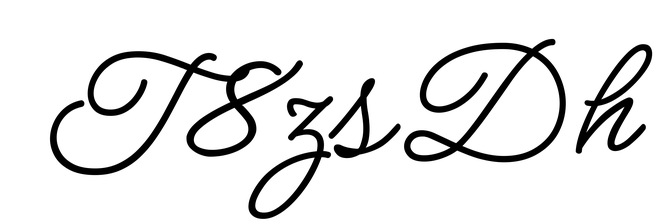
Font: MeowScript-Regular